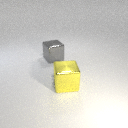
large yellow metal cube to the right of large gray metal cube